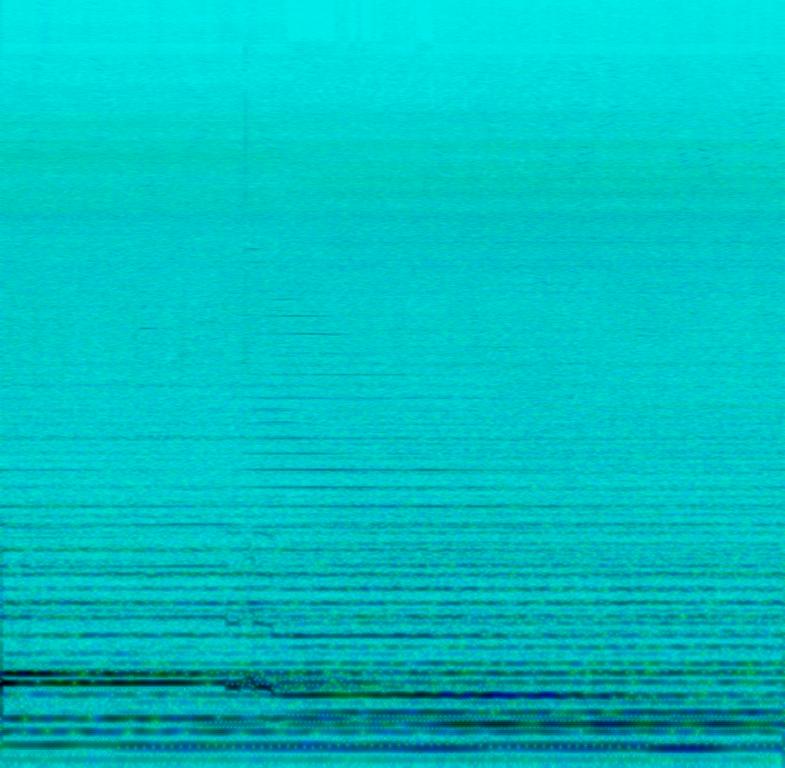
The low quality recording features an ambient song that consists of a wide sustained synth pad, followed by mellow sustained strings. It sounds relaxing, calming and like something you would listen to in a yoga session.